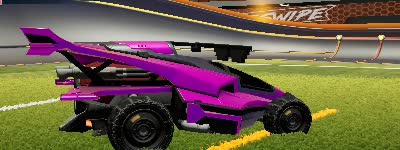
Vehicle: aftershock